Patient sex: F
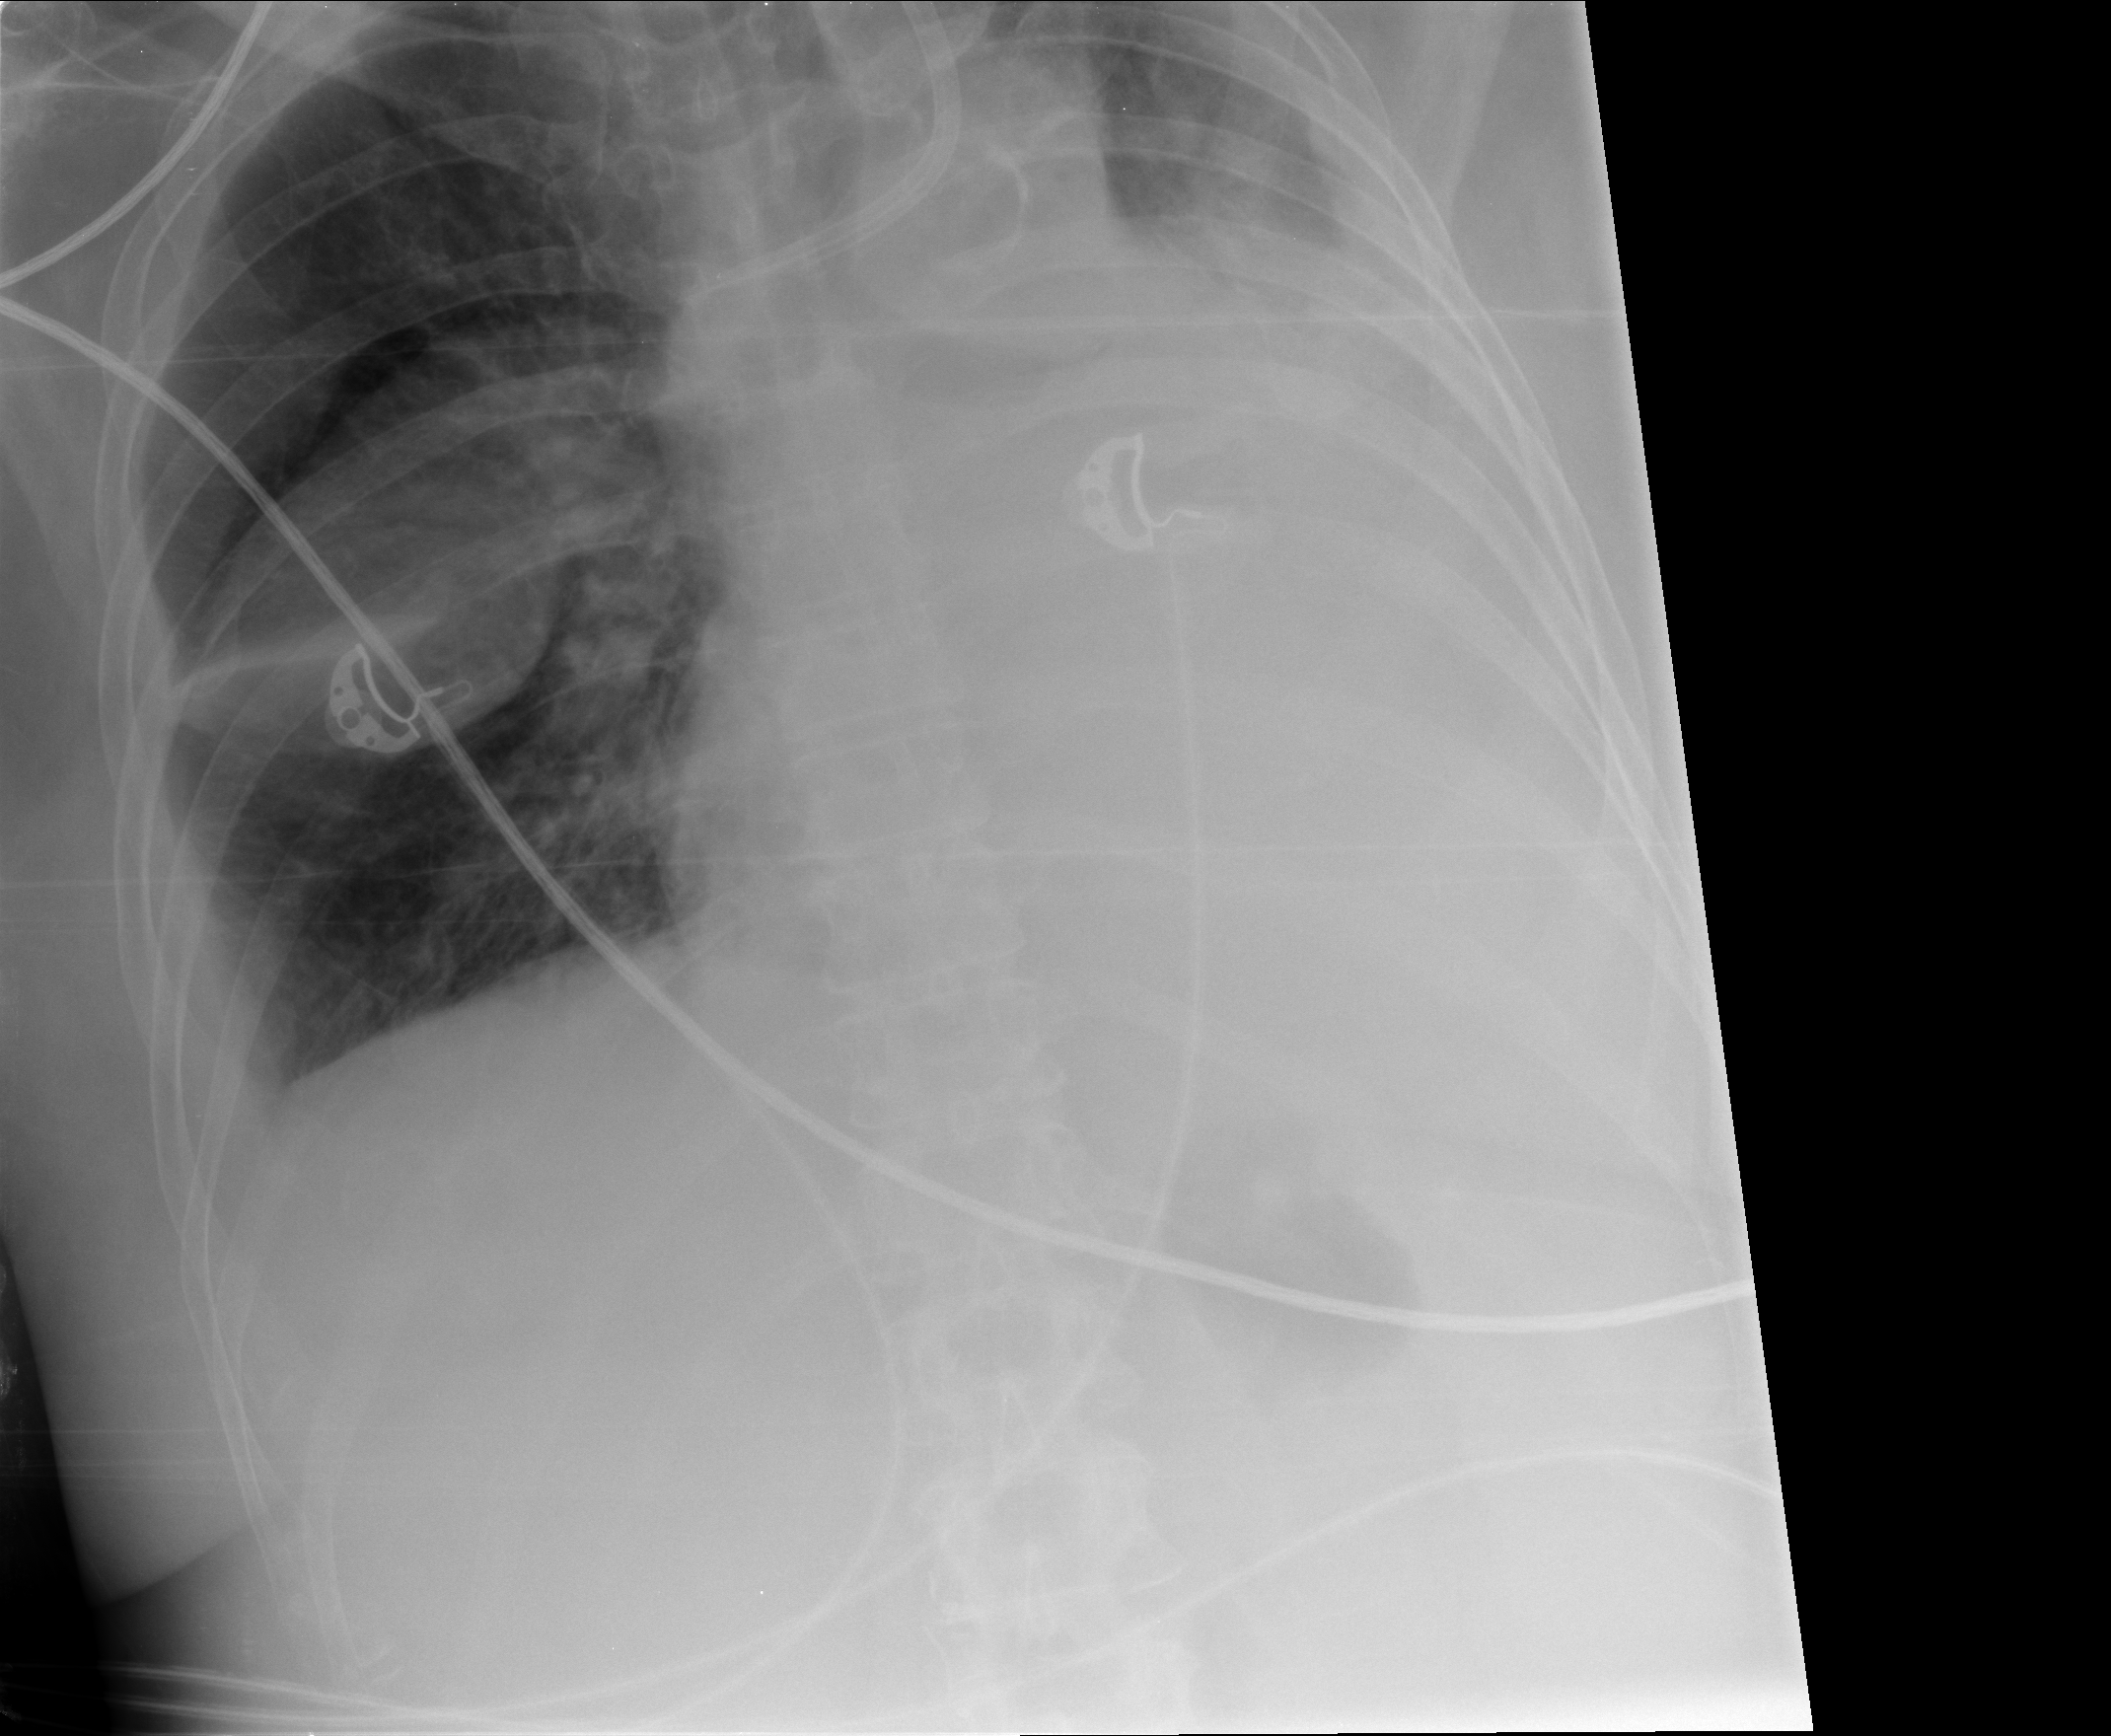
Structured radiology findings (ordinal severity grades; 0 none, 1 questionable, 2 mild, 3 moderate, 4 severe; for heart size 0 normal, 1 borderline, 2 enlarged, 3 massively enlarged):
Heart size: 2
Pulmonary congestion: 2
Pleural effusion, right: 2
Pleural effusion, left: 3
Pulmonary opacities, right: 2
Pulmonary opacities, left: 2
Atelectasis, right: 2
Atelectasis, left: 2